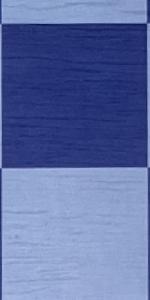
Label: Empty